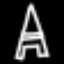
Label: The Eiffel Tower